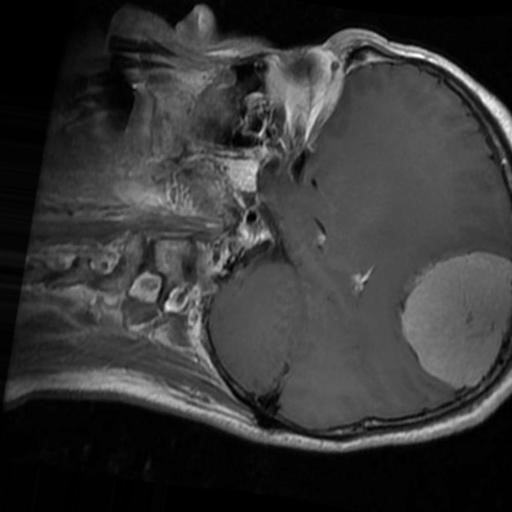
Label: brain_menin